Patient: sex M, age 55
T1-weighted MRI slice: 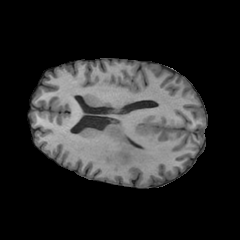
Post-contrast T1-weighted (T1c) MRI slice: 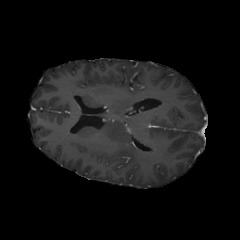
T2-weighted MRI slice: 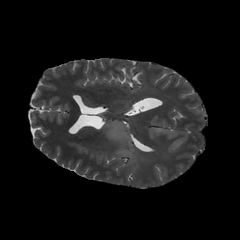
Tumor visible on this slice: yes
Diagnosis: Astrocytoma, IDH-wildtype
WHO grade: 2